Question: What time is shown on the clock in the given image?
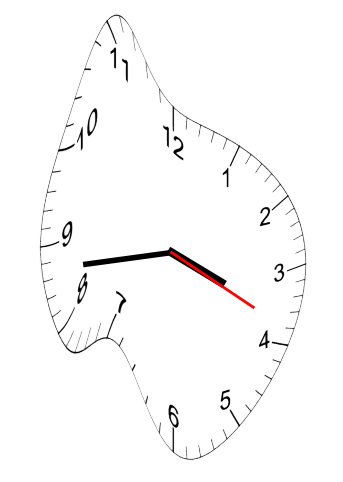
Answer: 03:43:19